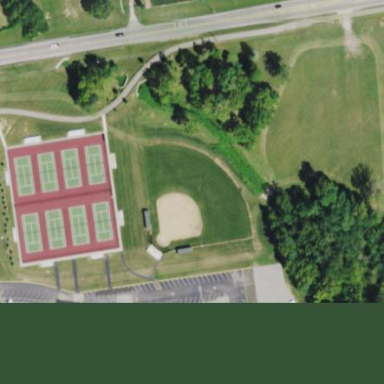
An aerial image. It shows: Baseball pitch for leisure and sports activities.